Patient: sex F, age 68
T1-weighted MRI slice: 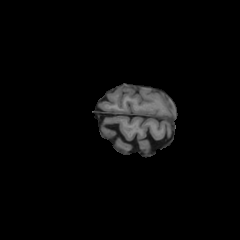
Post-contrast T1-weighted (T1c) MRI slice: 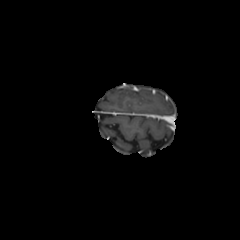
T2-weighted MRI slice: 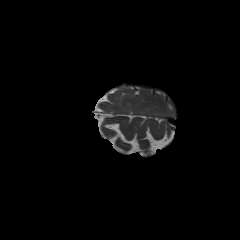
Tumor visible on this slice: yes
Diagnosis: Glioblastoma, IDH-wildtype
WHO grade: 4